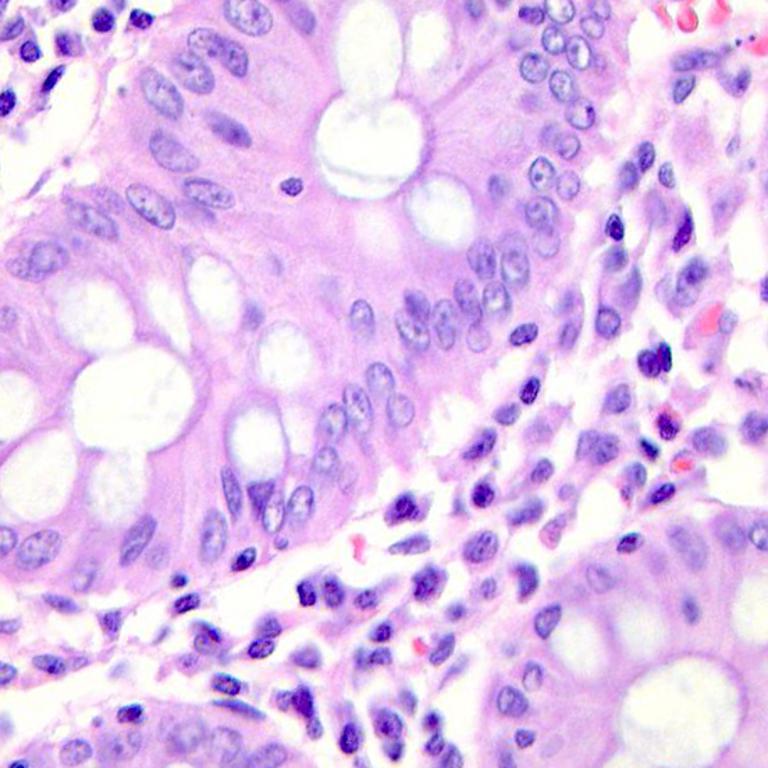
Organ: colon
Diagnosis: benign